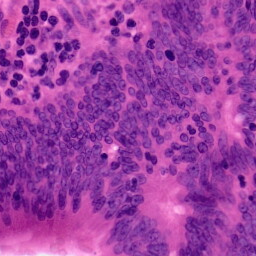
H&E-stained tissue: Colon